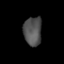
Tissue: lung
Cell type: Epithelial cells
Senescence score: 0.1991
Nuclear area (px): 513
Mean DAPI intensity: 80.528